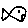
Label: fish